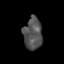
Tissue: skin
Cell type: Epithelial cells
Senescence score: 0.183
Nuclear area (px): 577
Mean DAPI intensity: 83.627